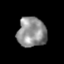
Tissue: skin
Cell type: Epithelial cells
Senescence score: 0.249
Nuclear area (px): 841
Mean DAPI intensity: 143.556